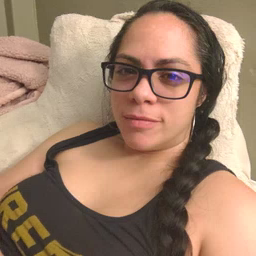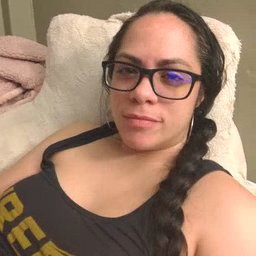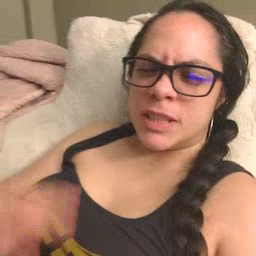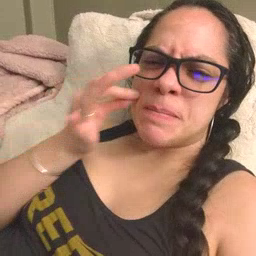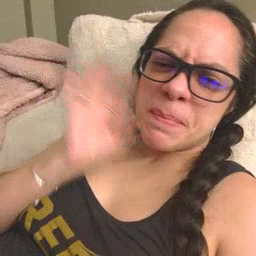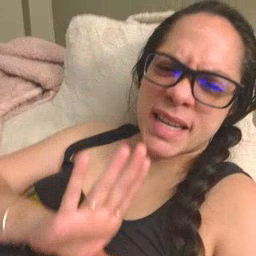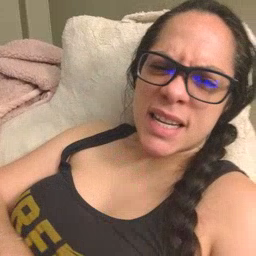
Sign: bee